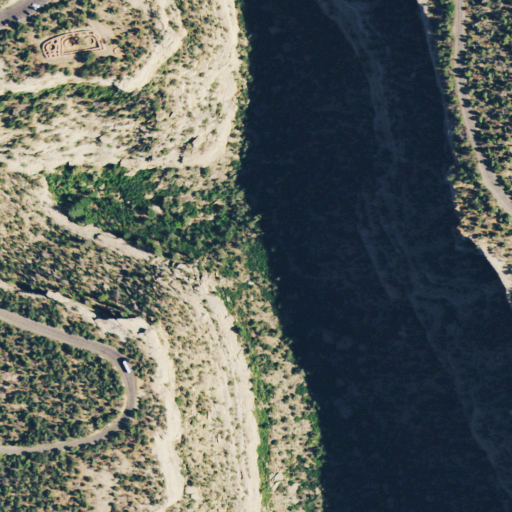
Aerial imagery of valley in Colorado named Fewkes Canyon containing shrub, evergreen forest, open development, and medium intensity development